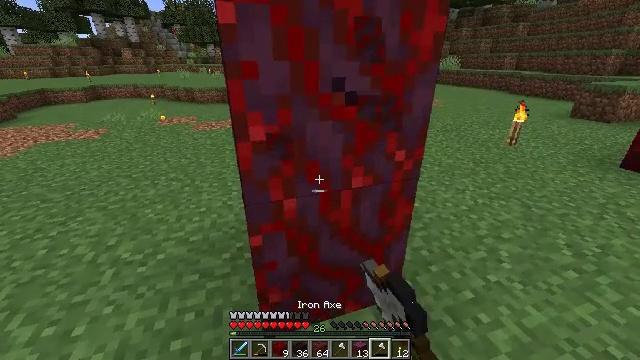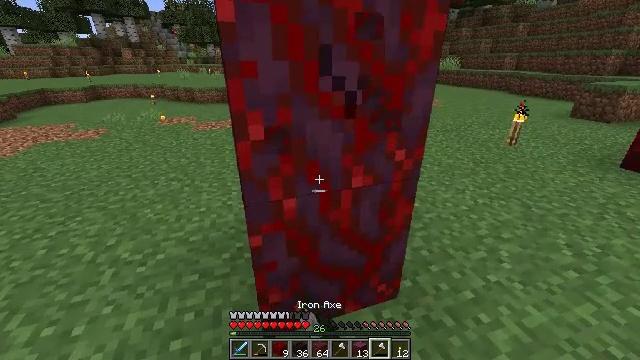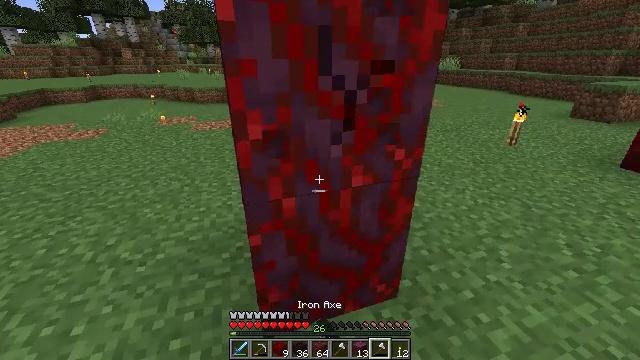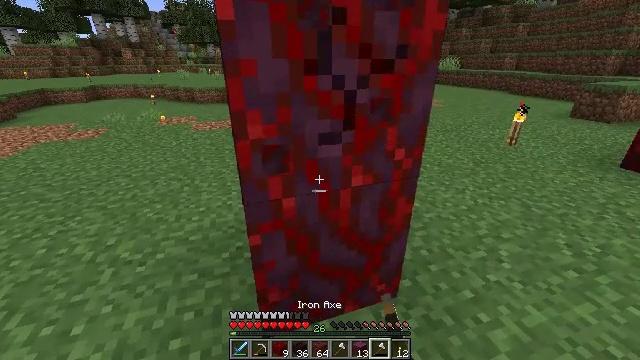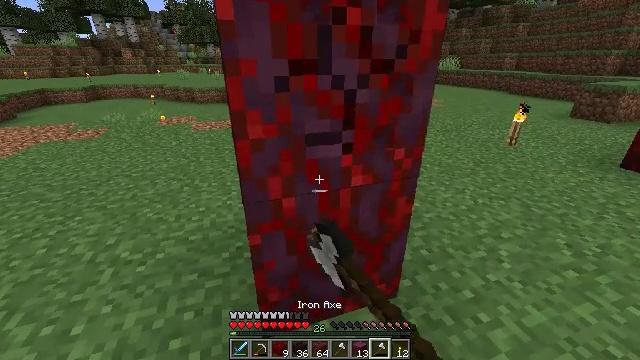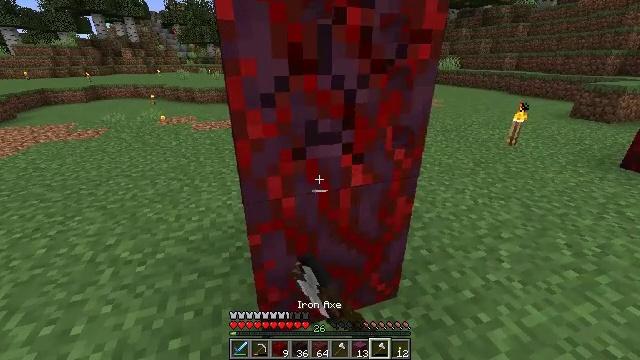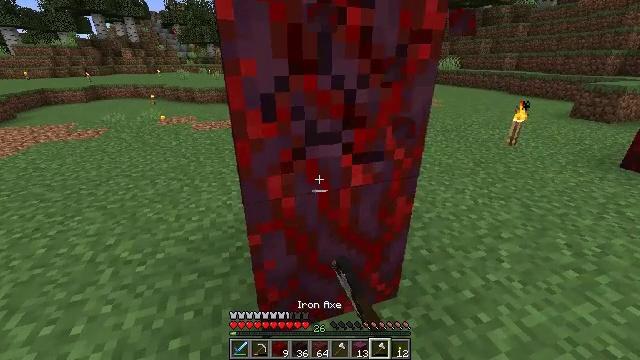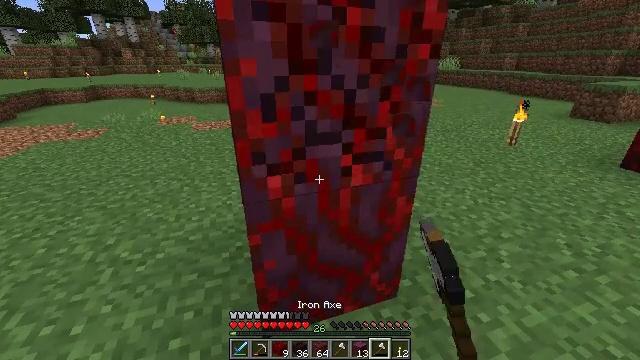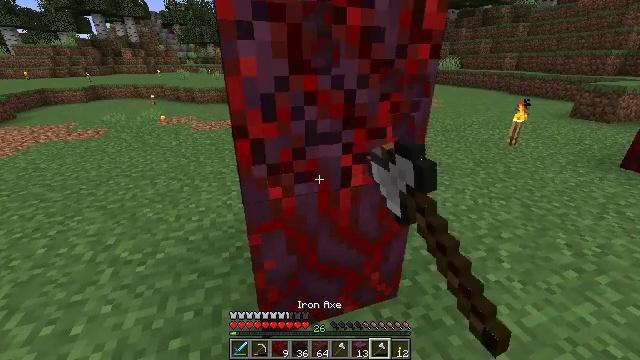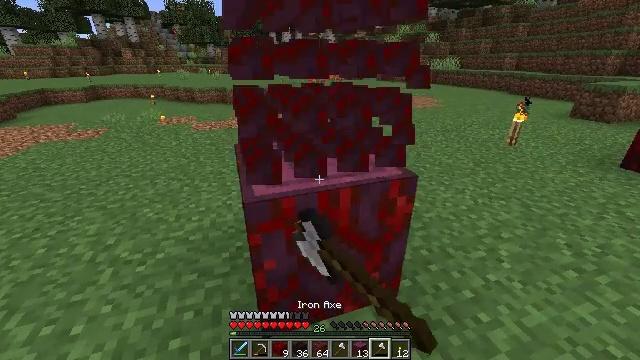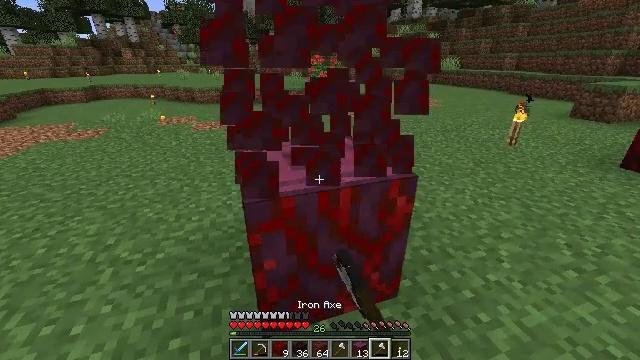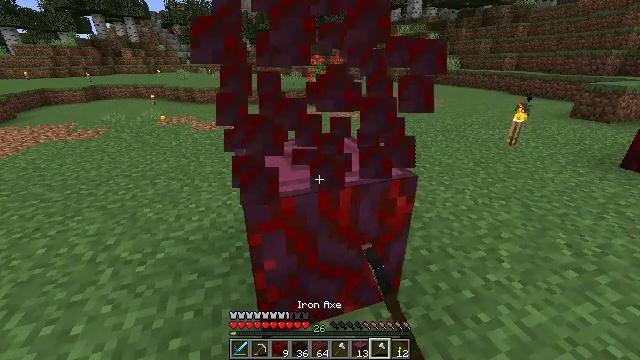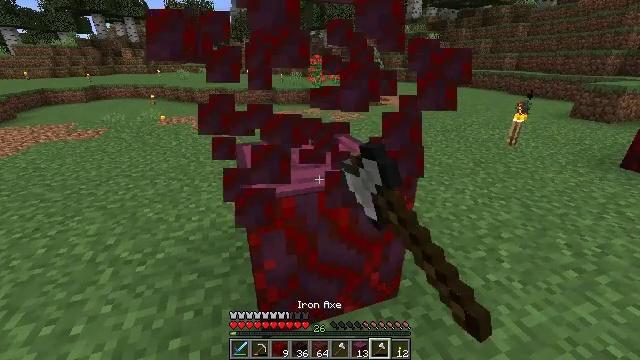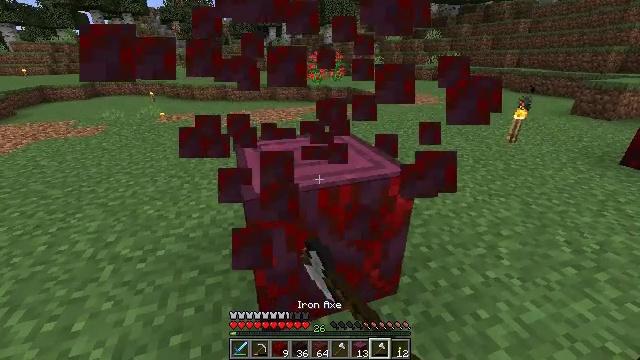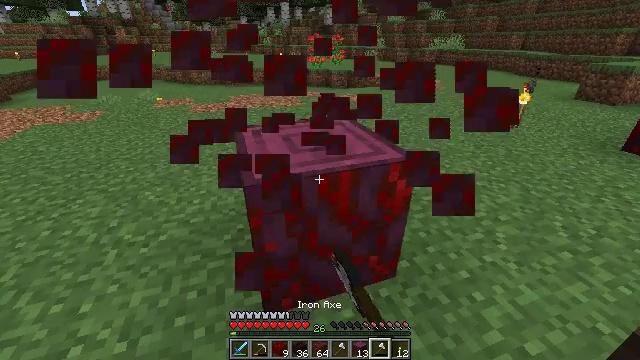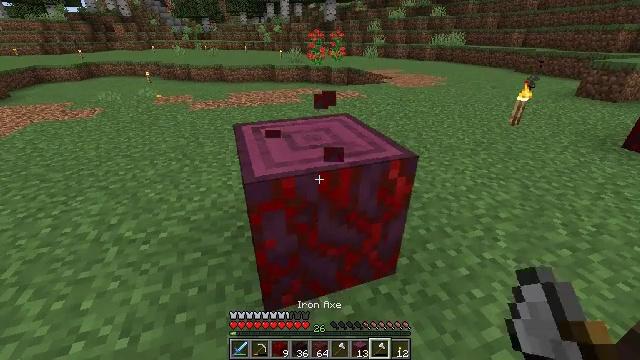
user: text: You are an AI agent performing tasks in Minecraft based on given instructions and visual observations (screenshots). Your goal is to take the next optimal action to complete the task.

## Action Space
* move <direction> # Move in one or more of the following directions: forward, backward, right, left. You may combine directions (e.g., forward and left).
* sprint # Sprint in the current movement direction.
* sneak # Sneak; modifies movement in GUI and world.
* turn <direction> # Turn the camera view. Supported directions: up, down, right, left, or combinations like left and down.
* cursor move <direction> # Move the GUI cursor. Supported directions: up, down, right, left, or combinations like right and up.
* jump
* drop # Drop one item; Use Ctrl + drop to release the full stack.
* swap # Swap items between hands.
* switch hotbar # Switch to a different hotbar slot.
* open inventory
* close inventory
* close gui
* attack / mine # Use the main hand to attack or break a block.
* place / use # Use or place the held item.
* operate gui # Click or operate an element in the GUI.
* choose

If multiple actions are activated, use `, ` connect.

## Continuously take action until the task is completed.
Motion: motion action
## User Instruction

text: Break the crimson stem to collect it.
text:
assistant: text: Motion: attack / mine
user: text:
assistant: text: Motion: attack / mine
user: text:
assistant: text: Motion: attack / mine
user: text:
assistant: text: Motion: attack / mine
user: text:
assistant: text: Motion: attack / mine
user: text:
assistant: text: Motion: attack / mine
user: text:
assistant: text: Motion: attack / mine
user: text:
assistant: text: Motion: attack / mine
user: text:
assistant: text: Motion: attack / mine
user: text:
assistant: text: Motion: attack / mine
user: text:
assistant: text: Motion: attack / mine
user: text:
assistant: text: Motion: attack / mine
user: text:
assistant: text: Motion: attack / mine
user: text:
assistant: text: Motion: turn down, attack / mine
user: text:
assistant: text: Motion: attack / mine
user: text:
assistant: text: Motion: attack / mine
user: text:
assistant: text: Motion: attack / mine
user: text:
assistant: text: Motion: attack / mine
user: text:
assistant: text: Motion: attack / mine
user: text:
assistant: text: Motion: attack / mine
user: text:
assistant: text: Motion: attack / mine
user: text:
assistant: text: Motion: attack / mine
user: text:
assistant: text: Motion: attack / mine
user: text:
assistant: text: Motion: attack / mine
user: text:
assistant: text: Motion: attack / mine
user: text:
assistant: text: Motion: attack / mine
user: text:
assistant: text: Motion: attack / mine
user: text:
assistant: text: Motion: attack / mine
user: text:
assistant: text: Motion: attack / mine
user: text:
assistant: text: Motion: attack / mine